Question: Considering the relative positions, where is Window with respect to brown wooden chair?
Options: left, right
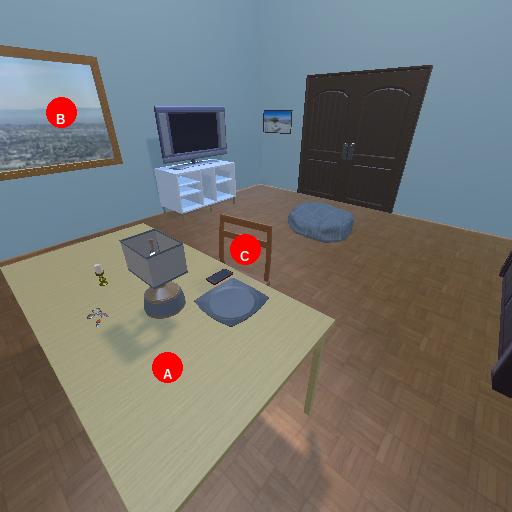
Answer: left